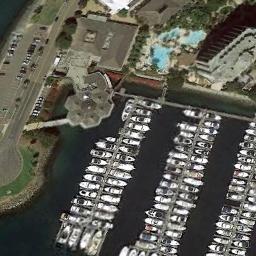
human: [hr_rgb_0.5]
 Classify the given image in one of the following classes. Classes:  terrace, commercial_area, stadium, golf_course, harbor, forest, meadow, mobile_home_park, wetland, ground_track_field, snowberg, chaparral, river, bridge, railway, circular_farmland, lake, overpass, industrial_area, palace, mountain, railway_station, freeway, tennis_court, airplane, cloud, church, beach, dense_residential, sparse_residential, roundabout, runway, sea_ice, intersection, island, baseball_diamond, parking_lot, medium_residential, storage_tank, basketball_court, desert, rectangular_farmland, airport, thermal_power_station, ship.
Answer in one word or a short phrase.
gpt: harbor